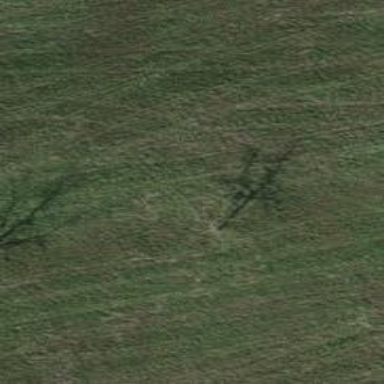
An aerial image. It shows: Single tag "natural: tree."